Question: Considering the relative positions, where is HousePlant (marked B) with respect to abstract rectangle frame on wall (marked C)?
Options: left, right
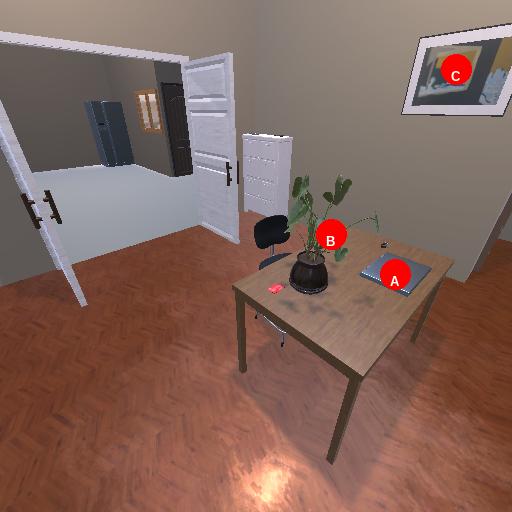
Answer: left